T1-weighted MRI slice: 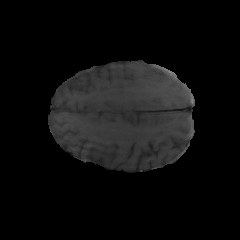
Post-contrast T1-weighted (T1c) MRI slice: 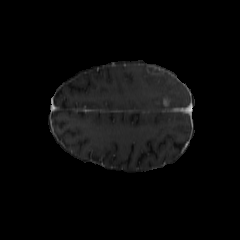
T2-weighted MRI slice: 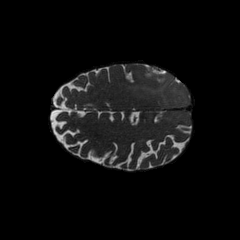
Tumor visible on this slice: yes